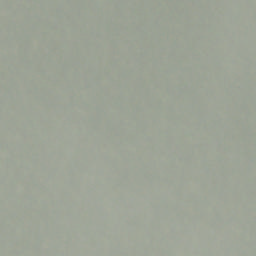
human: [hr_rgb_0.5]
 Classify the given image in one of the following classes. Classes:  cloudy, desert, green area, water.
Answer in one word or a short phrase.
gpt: cloudy